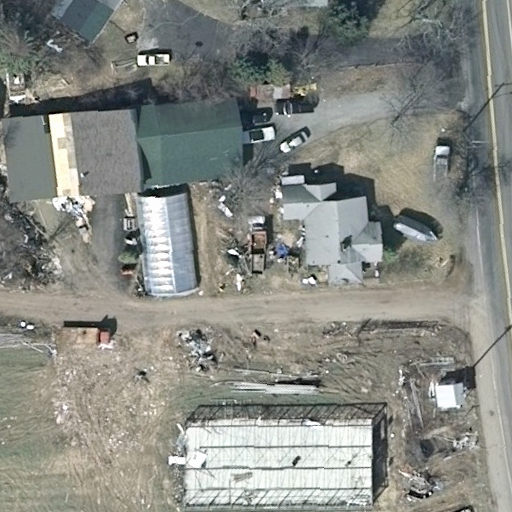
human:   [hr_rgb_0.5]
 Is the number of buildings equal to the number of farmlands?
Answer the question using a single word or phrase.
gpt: no

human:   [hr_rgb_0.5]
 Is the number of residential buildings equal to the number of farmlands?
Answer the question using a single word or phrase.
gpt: no

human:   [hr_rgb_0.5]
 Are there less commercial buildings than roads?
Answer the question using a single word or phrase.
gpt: yes

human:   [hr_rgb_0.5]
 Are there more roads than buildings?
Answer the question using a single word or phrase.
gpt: no

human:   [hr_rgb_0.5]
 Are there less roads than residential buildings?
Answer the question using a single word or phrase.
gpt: yes

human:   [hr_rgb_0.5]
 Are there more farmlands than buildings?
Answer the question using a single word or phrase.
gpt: no

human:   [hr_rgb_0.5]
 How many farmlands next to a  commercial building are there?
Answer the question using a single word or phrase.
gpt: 0

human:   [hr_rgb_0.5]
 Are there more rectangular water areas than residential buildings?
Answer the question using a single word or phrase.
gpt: no

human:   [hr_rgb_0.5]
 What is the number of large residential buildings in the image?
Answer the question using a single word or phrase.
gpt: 1

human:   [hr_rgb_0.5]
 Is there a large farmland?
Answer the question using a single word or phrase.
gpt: yes

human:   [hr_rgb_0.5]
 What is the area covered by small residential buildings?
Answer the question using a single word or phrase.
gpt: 99m2

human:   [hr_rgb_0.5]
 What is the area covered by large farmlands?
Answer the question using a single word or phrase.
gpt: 10299m2

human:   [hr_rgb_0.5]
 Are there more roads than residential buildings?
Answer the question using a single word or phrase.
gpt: no

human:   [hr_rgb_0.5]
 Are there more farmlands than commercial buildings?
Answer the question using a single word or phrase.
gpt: yes

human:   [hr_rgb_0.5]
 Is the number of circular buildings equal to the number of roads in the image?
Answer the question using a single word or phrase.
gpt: no

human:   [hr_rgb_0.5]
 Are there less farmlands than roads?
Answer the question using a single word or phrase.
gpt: yes

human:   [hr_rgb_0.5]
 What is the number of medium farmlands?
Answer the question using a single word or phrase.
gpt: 0

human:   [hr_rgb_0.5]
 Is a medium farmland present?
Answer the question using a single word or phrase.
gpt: no

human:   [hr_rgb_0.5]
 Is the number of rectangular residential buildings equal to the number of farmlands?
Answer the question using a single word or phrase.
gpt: no

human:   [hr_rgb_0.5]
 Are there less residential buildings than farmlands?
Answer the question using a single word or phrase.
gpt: no

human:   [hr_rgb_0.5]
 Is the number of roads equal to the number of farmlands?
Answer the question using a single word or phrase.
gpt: no

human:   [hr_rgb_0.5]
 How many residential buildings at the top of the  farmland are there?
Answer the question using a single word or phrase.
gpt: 0

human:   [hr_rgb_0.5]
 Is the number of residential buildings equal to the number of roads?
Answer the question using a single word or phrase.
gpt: no

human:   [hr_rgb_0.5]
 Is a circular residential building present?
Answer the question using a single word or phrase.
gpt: no

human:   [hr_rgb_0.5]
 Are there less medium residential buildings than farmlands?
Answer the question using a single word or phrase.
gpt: no

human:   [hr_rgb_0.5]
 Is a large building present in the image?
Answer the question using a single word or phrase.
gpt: yes

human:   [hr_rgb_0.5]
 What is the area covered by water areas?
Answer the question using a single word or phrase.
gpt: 0m2

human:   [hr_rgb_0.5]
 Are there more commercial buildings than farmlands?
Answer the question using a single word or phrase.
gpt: no

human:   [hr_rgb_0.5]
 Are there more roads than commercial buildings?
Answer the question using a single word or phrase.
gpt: yes

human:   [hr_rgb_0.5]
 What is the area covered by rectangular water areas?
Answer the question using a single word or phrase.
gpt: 0m2

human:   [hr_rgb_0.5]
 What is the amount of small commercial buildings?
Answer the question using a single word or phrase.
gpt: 0

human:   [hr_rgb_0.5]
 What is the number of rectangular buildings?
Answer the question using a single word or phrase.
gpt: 6

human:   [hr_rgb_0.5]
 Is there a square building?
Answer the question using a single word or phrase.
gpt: no

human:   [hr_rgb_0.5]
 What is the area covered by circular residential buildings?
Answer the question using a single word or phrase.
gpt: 0m2

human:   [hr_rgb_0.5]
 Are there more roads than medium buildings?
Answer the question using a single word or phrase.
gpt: no

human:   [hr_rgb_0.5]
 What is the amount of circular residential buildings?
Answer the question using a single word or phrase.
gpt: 0